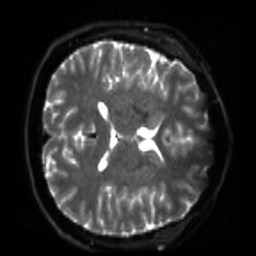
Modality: sbref
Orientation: axial
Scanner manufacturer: siemens
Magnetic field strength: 3 T
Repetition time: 4 s
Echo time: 0.0594 s